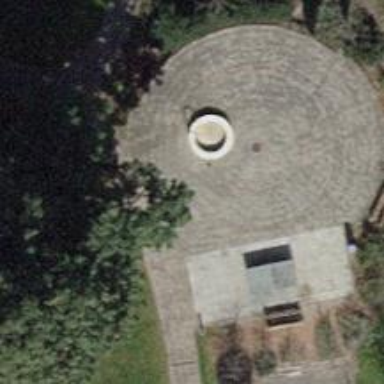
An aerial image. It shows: Fountain.